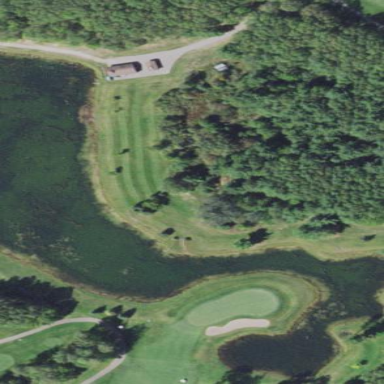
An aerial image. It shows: Water hazard on golf course.